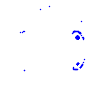
Particle: electron